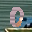
Label: 0